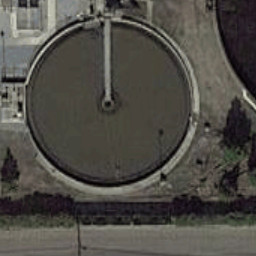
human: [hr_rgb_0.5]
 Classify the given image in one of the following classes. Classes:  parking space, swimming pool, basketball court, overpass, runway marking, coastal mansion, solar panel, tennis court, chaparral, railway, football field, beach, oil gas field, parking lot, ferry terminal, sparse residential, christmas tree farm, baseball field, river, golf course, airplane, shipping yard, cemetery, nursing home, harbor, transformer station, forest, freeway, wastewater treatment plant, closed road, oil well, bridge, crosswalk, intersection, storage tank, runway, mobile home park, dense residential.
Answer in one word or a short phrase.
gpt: wastewater treatment plant